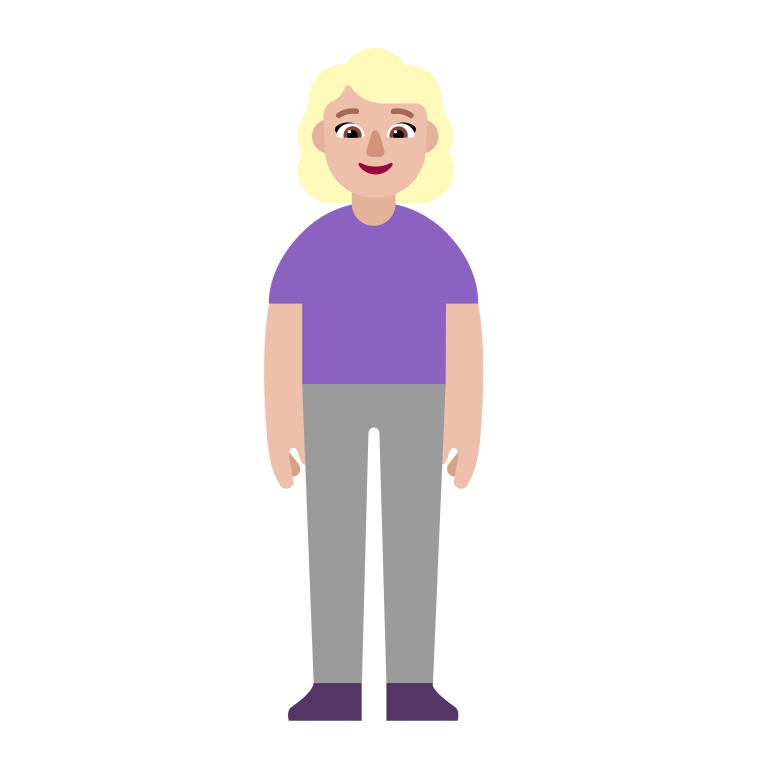
woman standing flat  light